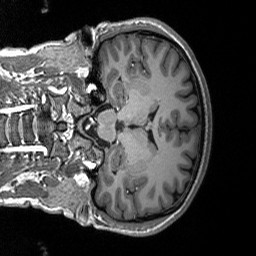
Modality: T1w
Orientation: coronal
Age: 24
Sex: female
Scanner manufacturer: siemens
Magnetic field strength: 3 T
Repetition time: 2.53 s
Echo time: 0.00219 s